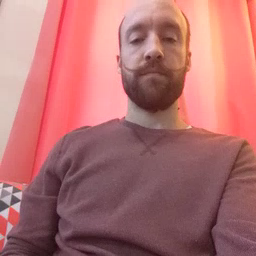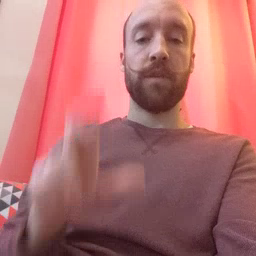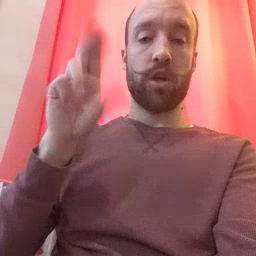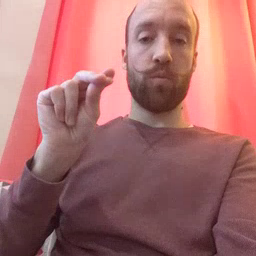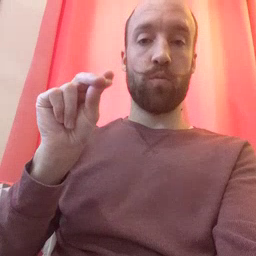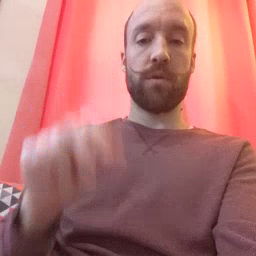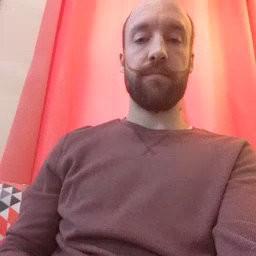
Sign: no